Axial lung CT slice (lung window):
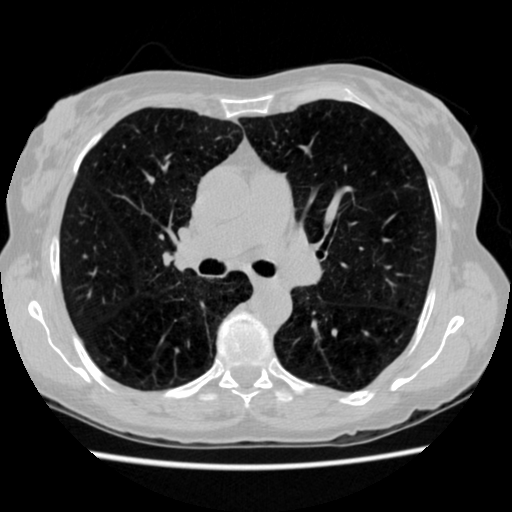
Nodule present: no